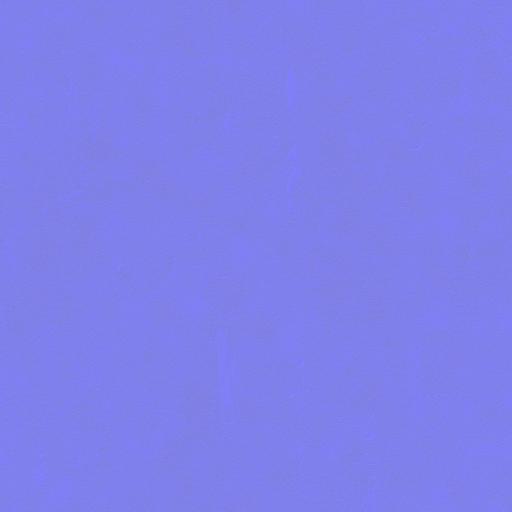
dust surface imperfections